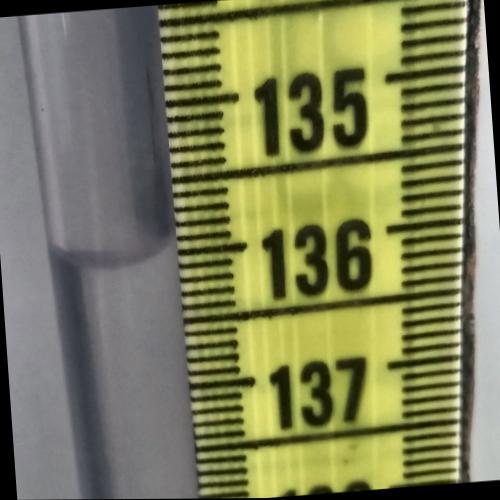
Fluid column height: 136.0 cm